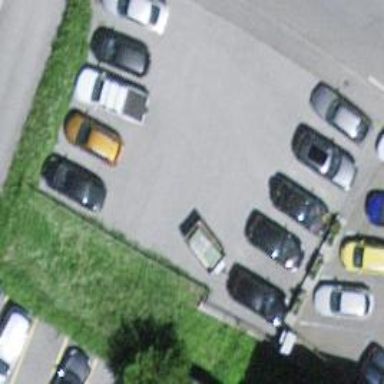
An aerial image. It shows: Asphalt parking aisle off service road.